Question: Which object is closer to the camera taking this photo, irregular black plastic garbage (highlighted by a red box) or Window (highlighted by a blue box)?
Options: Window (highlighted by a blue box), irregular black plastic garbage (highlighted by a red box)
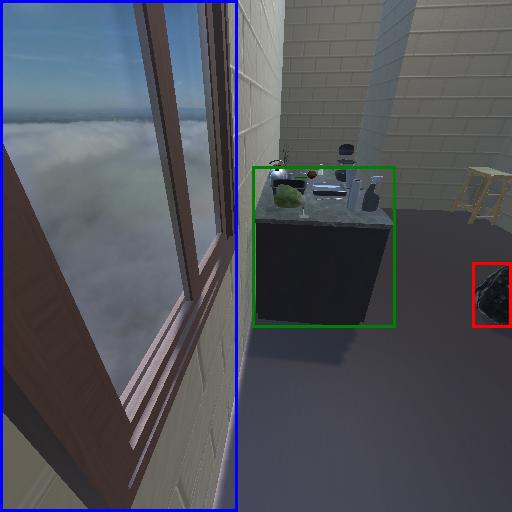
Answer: Window (highlighted by a blue box)